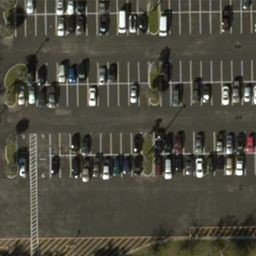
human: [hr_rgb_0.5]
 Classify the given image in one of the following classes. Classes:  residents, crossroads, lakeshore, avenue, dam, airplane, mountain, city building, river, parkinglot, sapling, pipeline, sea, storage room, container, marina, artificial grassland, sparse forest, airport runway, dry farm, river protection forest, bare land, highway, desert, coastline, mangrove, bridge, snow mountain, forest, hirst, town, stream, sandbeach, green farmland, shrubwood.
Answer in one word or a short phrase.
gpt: parkinglot